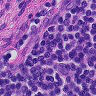
Metastatic tissue present: no